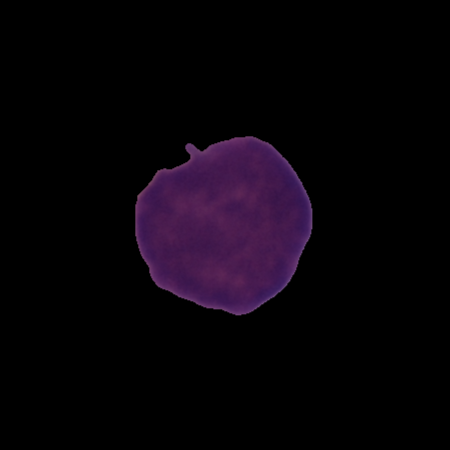
Label: cancer